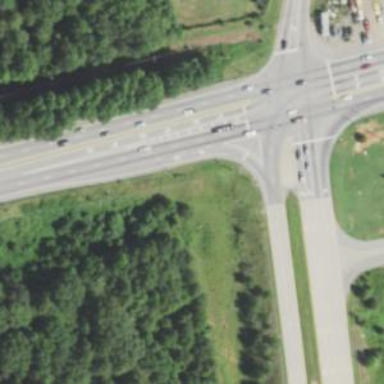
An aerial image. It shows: Asphalt road with primary link designation.